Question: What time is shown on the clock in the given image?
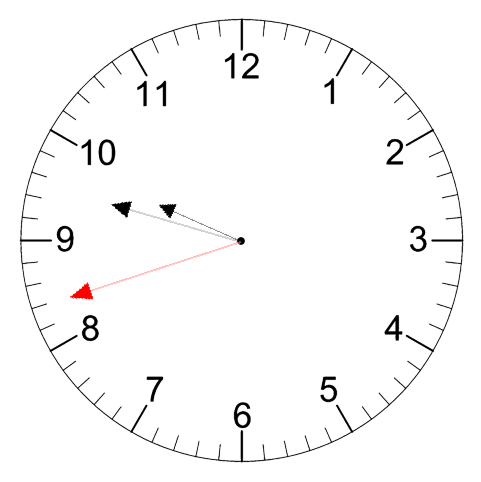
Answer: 09:47:42